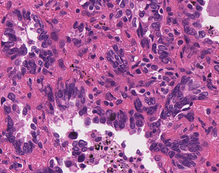
Tumor epithelial tissue: yes
Tumor-associated stroma tissue: yes
Normal tissue: no